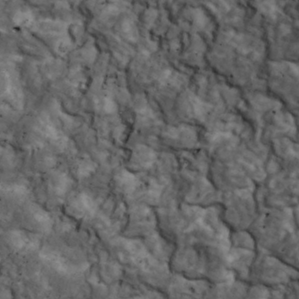
Label: non_frost